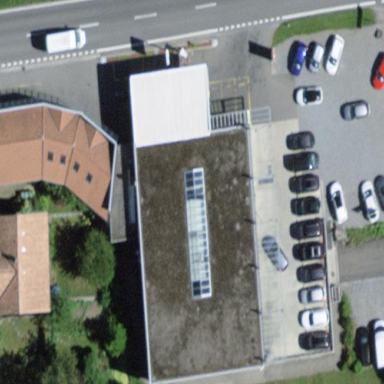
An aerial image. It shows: Garage building with car repair shop inside.